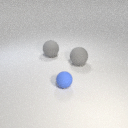
large gray rubber sphere to the right of large gray rubber sphere